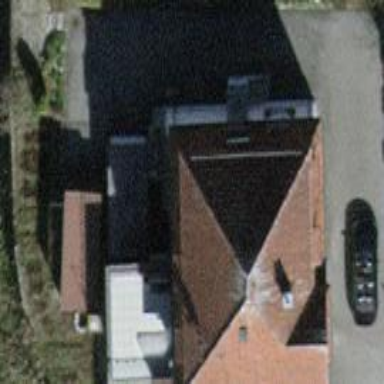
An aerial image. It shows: Residential building with hipped roof.